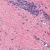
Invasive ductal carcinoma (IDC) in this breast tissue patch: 0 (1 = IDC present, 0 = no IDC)